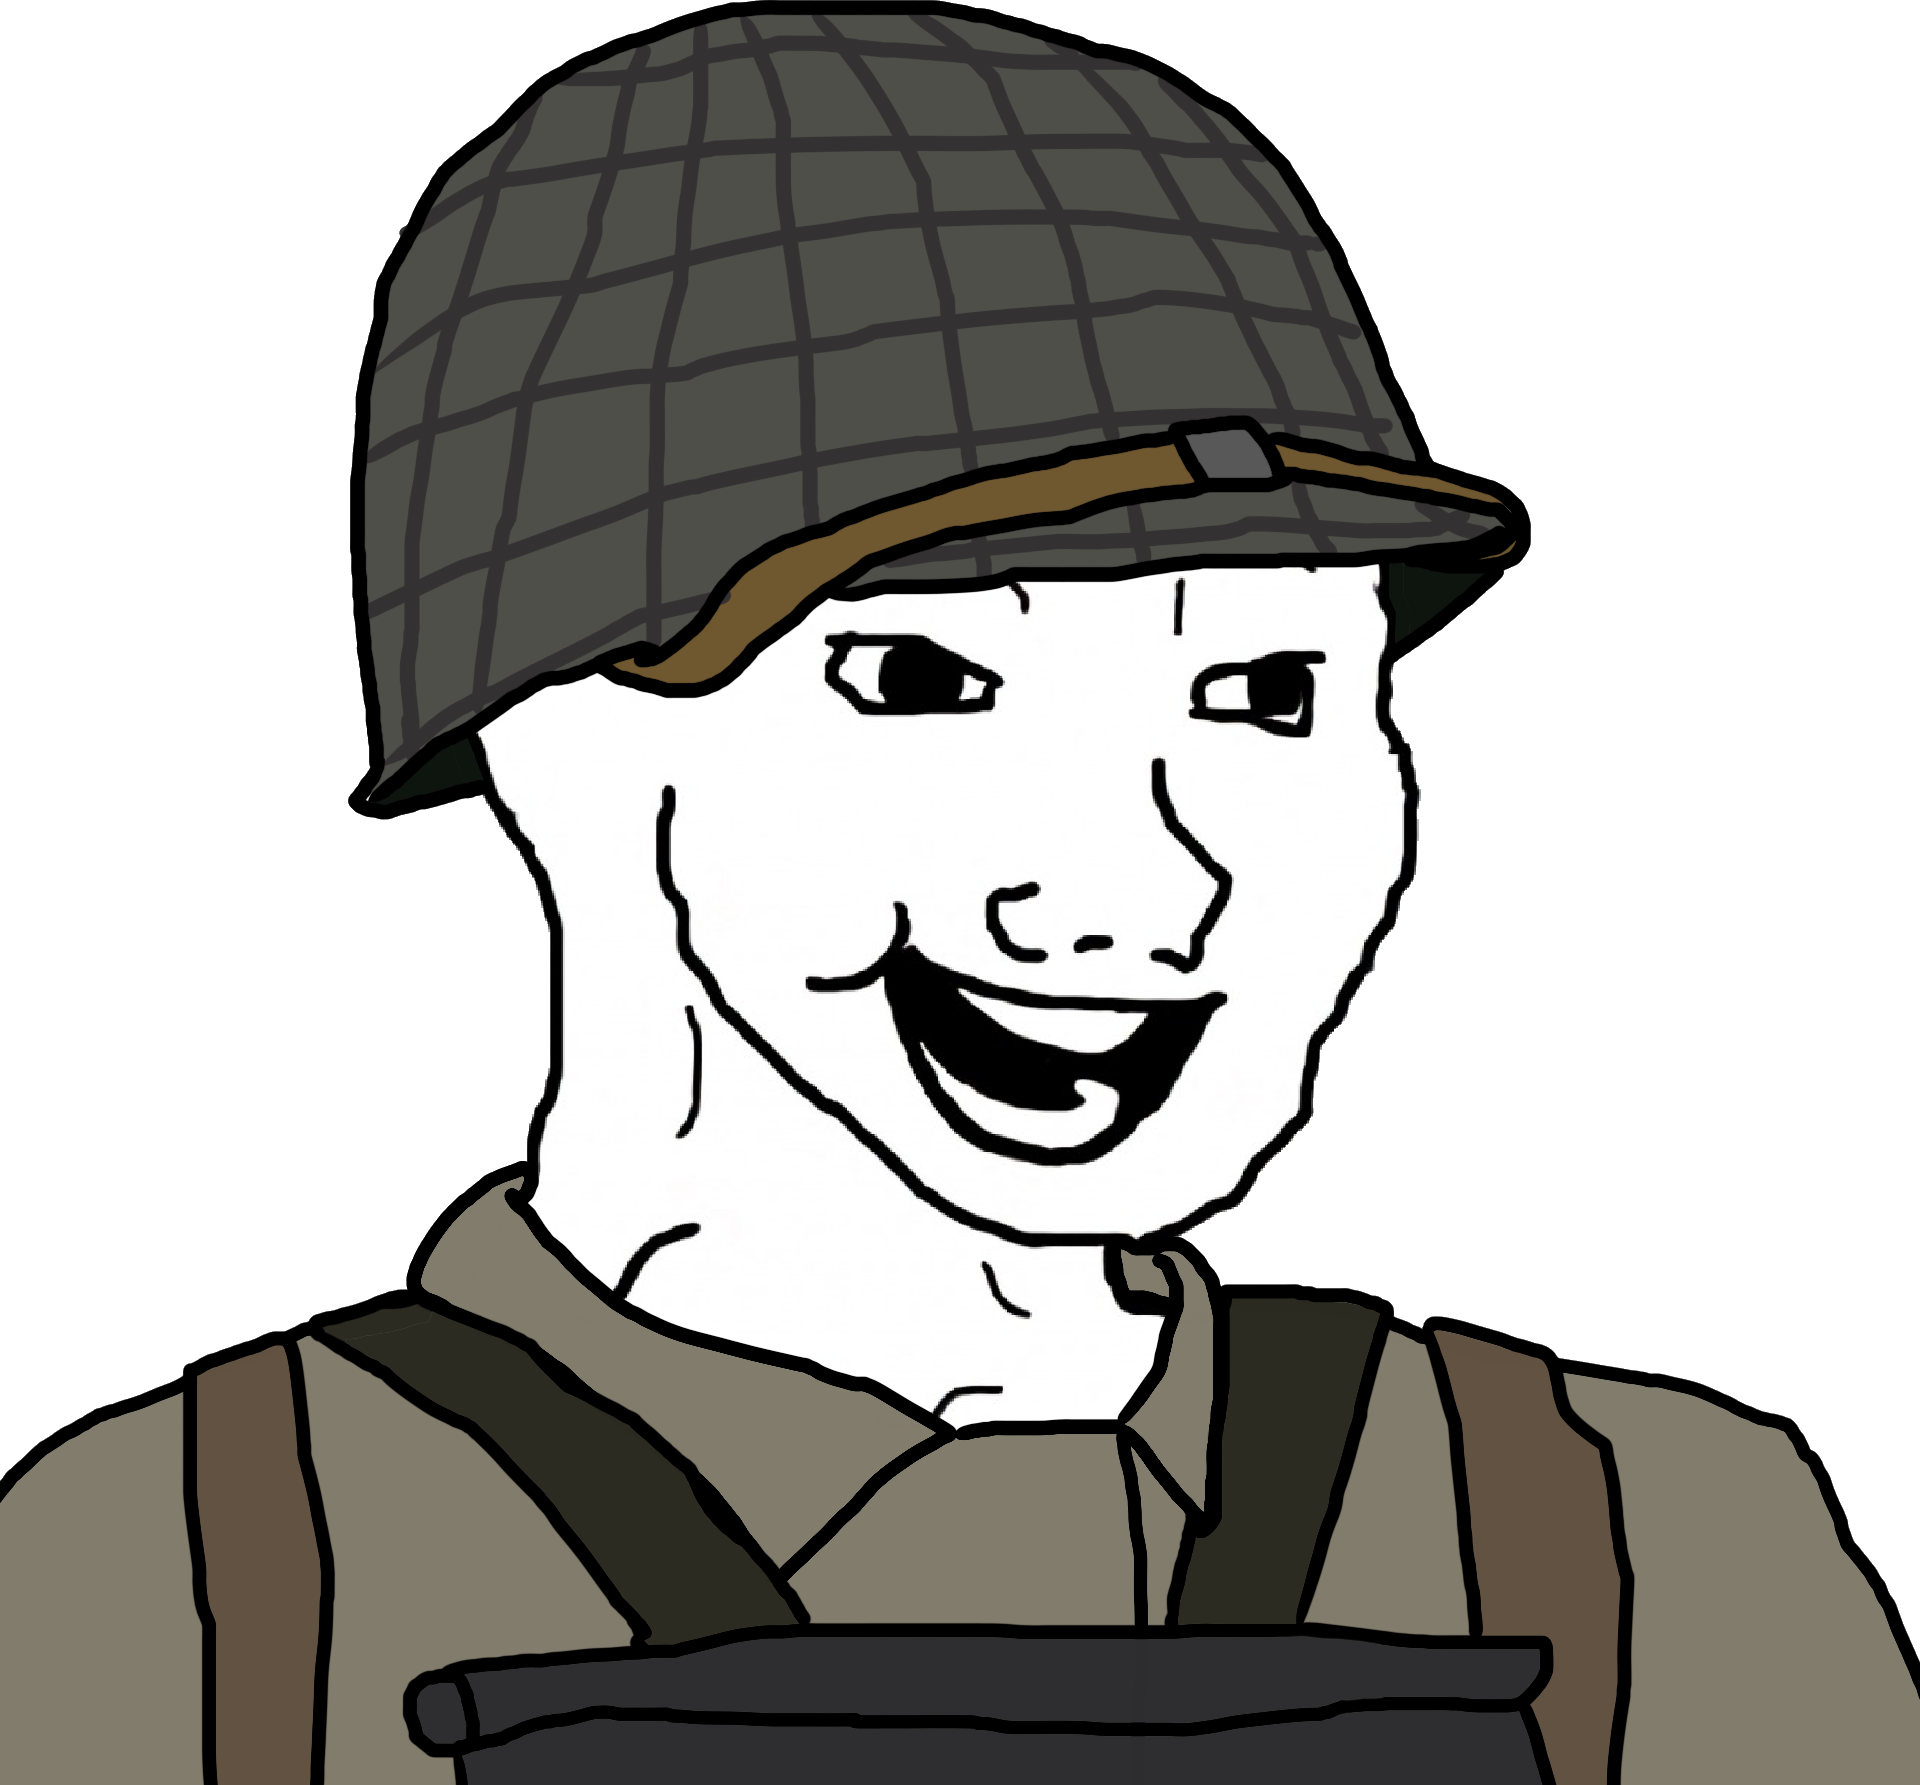
Label: 5_Bloomer